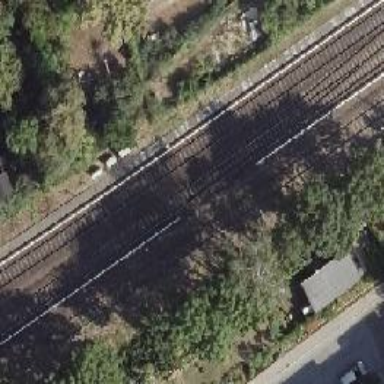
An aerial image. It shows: Railway switch with the turnout on the left side.